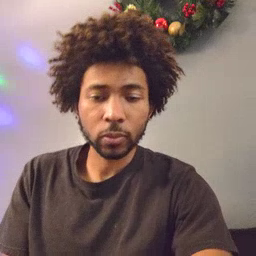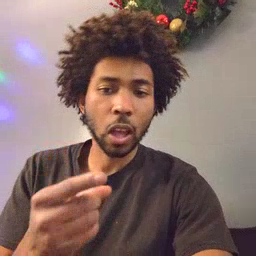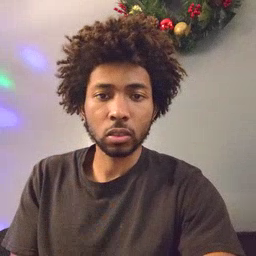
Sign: first